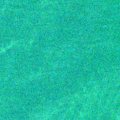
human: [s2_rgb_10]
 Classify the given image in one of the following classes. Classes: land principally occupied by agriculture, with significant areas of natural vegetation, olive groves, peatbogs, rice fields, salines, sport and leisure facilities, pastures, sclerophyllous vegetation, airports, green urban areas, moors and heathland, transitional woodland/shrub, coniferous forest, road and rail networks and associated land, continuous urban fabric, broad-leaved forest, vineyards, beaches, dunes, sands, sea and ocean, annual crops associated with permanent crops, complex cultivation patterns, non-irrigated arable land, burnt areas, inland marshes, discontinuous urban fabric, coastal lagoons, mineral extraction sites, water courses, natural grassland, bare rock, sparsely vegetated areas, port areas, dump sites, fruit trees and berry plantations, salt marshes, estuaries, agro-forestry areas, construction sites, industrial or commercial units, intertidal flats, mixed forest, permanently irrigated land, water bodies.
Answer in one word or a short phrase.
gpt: sea and ocean